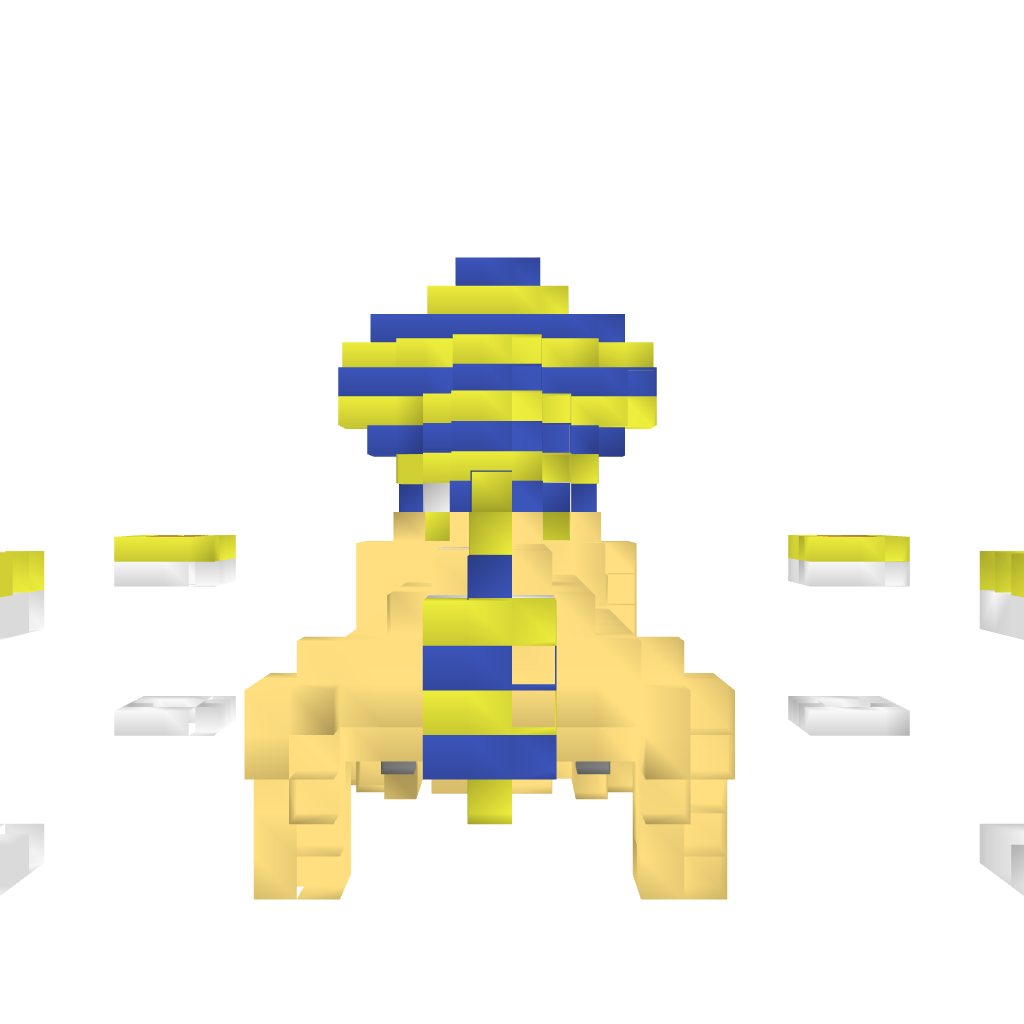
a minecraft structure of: Night Lit Sphinx good quality